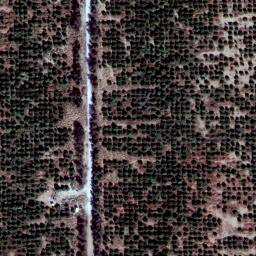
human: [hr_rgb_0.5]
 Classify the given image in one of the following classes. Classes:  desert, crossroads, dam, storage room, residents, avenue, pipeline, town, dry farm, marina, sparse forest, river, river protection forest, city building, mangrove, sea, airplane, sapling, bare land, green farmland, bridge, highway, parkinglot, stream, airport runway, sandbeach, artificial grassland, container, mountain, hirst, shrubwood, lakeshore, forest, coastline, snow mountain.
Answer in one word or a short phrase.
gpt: dry farm